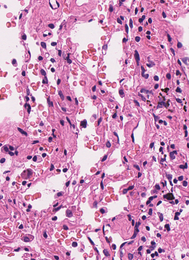
Tumor epithelial tissue: no
Tumor-associated stroma tissue: no
Normal tissue: yes